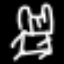
Label: chair